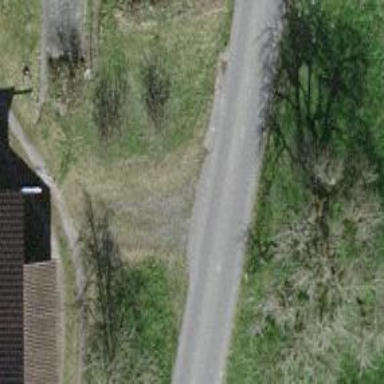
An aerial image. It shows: Unclassified road with asphalt surface.